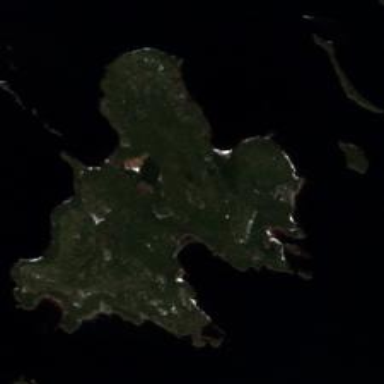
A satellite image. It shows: Image showing island.